Field crop: maize
Growth stage: 2
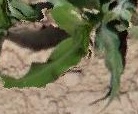
Species: maize